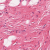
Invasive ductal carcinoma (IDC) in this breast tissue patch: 0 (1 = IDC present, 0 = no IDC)